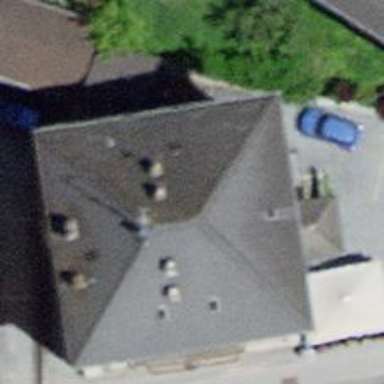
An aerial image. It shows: Restaurant.